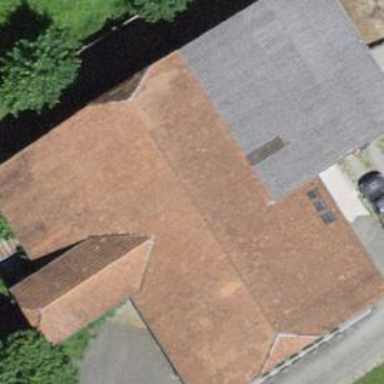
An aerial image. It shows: Farm building with half-hipped roof oriented across.